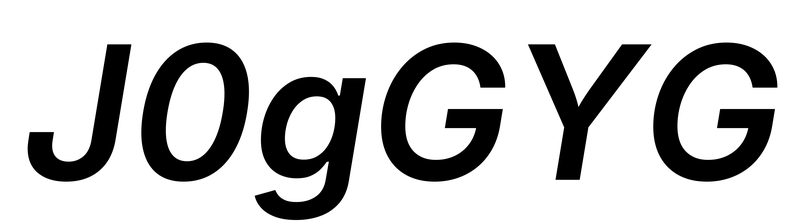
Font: Inter-Italic_SemiBold_Italic